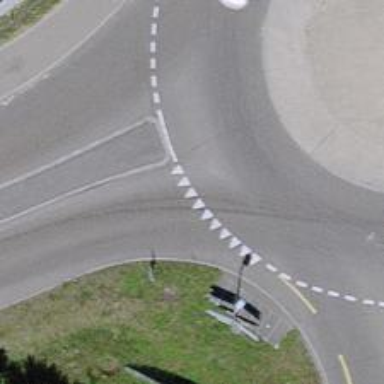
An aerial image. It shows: Road with "give way" sign.